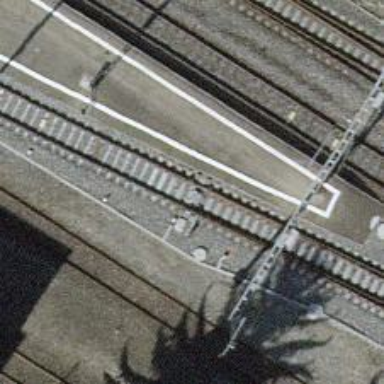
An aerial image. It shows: Railway switch.